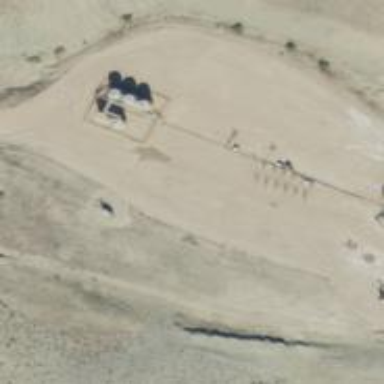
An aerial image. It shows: Petroleum well that is man-made.